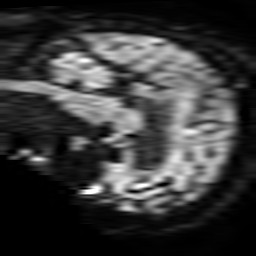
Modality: TRACE
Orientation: sagittal
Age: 78
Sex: male
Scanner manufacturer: philips
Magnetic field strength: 3 T
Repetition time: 3.946 s
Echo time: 0.06104 s